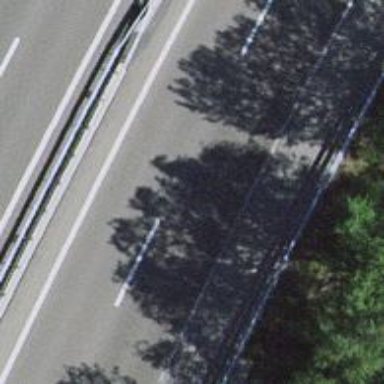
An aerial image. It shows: Asphalt bridge over motorway.